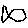
Label: fish